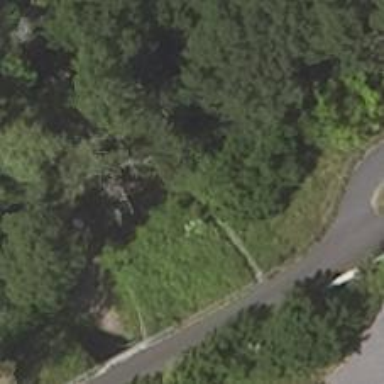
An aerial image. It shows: Path.